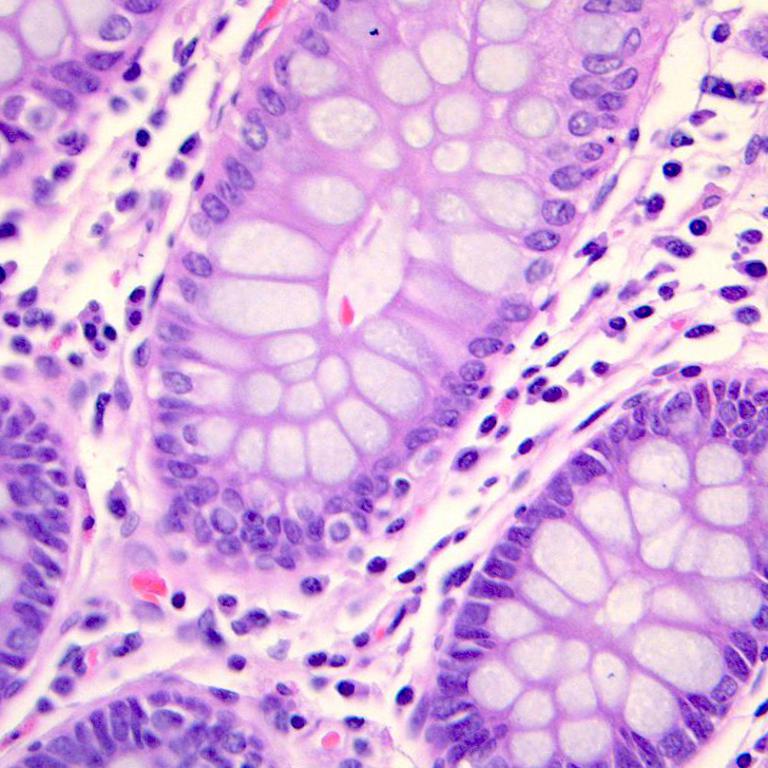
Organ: colon
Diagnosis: benign